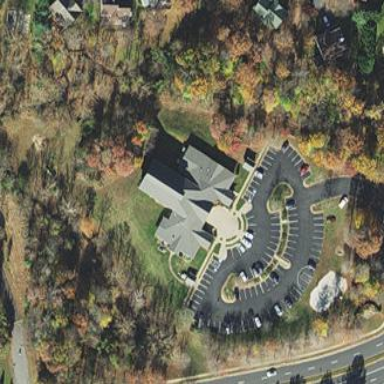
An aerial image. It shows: Building serving as place of worship.